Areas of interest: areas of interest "Yunnan University Science Building"
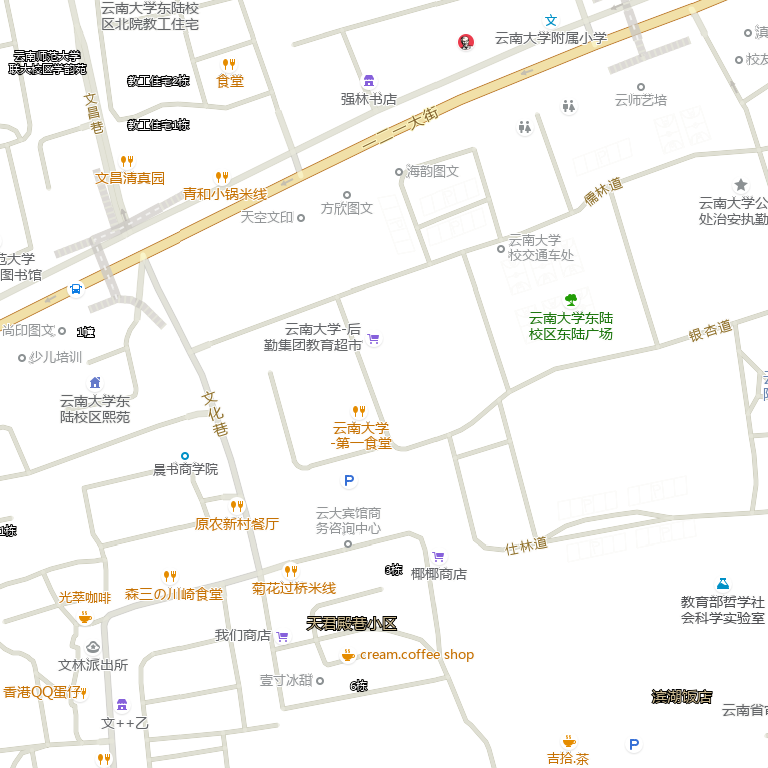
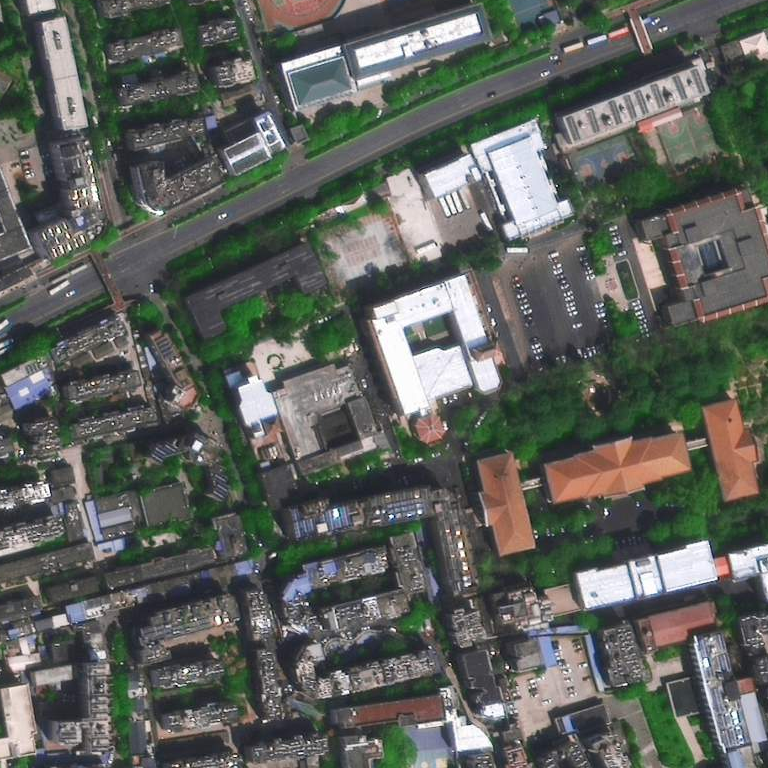